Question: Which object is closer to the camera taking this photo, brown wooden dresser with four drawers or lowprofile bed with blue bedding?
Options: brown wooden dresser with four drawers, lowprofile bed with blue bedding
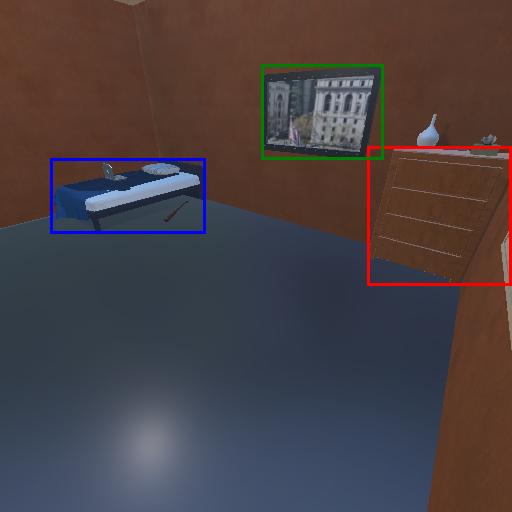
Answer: brown wooden dresser with four drawers